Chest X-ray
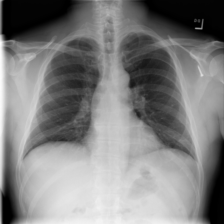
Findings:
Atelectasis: negative
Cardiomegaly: negative
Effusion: negative
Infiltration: negative
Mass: negative
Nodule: negative
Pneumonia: negative
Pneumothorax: negative
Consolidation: negative
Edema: negative
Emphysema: negative
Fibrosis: negative
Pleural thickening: negative
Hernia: negative